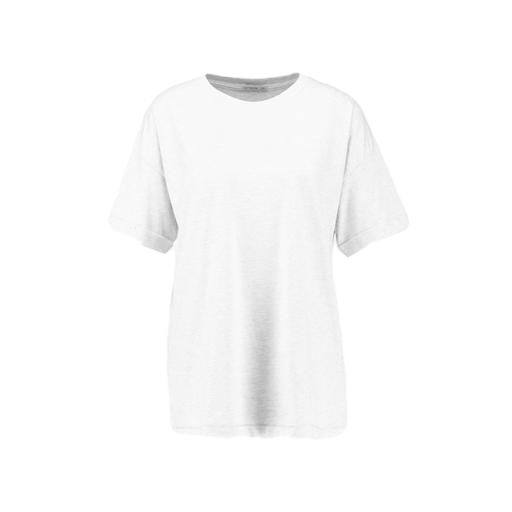
white t-shirt super oversized fit, oversized t-shirt, white relaxed fit t-shirt, white background